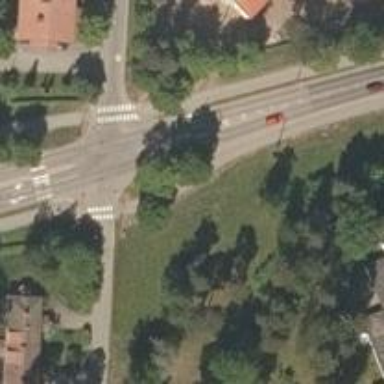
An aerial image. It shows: Asphalt cycleway featuring zebra crossing. The crossing is uncontrolled.